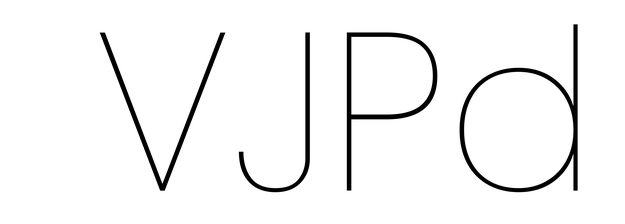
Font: Poppins-Thin